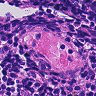
Metastatic tissue present: no